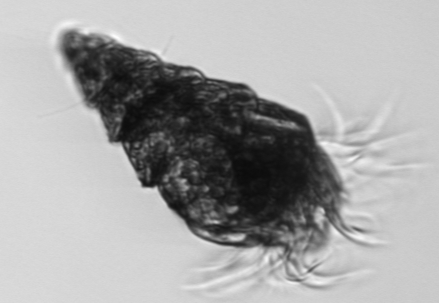
Label: Laboea_strobila